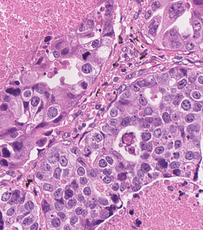
Tumor epithelial tissue: yes
Tumor-associated stroma tissue: yes
Normal tissue: no